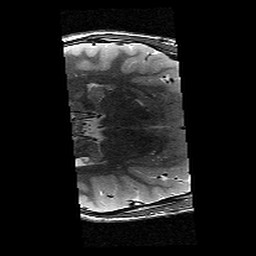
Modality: T2w
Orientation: axial
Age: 13
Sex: male
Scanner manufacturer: siemens
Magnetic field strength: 3 T
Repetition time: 9.23 s
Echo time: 0.067 s